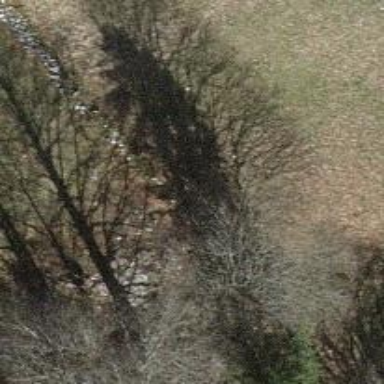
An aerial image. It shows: Wall made of dry stone.